Question: My calculator application I'm trying to make isn't working properly when run. It comes up with a weird message box (see below).

'''
#include <stdio.h>
int main()
{
int Pre;
float v1;
float v2;
char op;
printf("Enter precision: ");
scanf_s("%f", &Pre);
if (Pre < 0)
{
printf("Error: negative precision
");
return 0;
}
printf("Enter expression: ");
scanf_s("%f %c %f", &v1, &op, &v2);
if (op == '+')
{
printf("%f %c %f
", v1, op, v2);
return 0;
}
return 0;
}
'''
Any ideas?
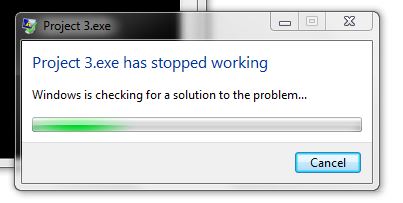
Answer: When using 'scanf_s' to read data into a 'char *' or 'wchar_t *', you must specify the size of the buffer that is accepting the input.
'''
scanf_s("%f %c %f", &v1, &op, 1, &v2);
'''
Source: <URL>.
(Note: 'scanf_s' is an optional extension to the Standard C library described in C.11 Annex K.3.5.3.4.)
---
<URL> points out that '"%f"' is the incorrect format specifier for '&Pre', since 'Pre' is an 'int', and '"%f"' indicates the argument will be a pointer to 'float'. Use '"%d"' to indicate the argument is a pointer to 'int'.